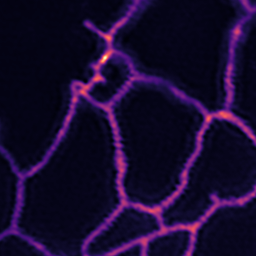
Label: Super-resolution ER image